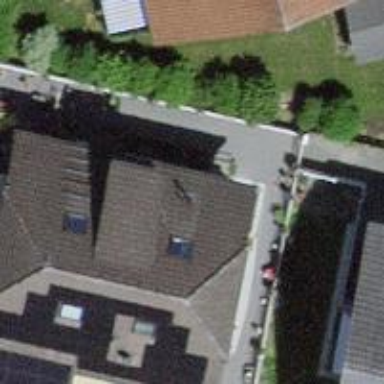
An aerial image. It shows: Hipped roof house.